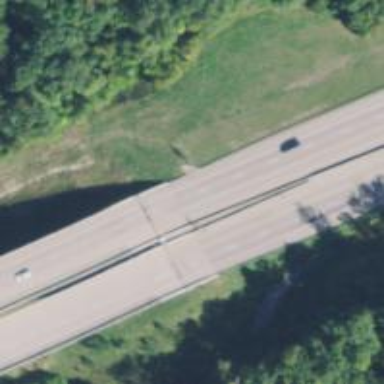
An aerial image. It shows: Bridge over motorway.